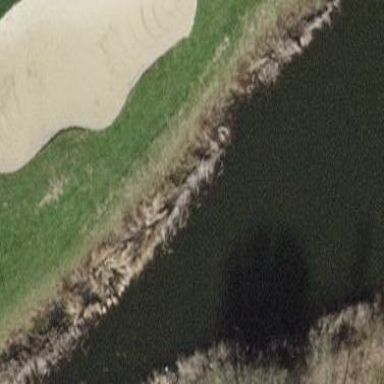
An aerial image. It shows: Sand bunker on golf course.